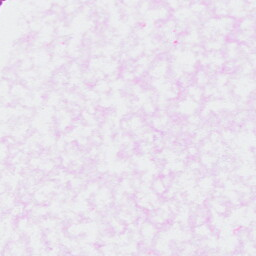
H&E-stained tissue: Ovarian